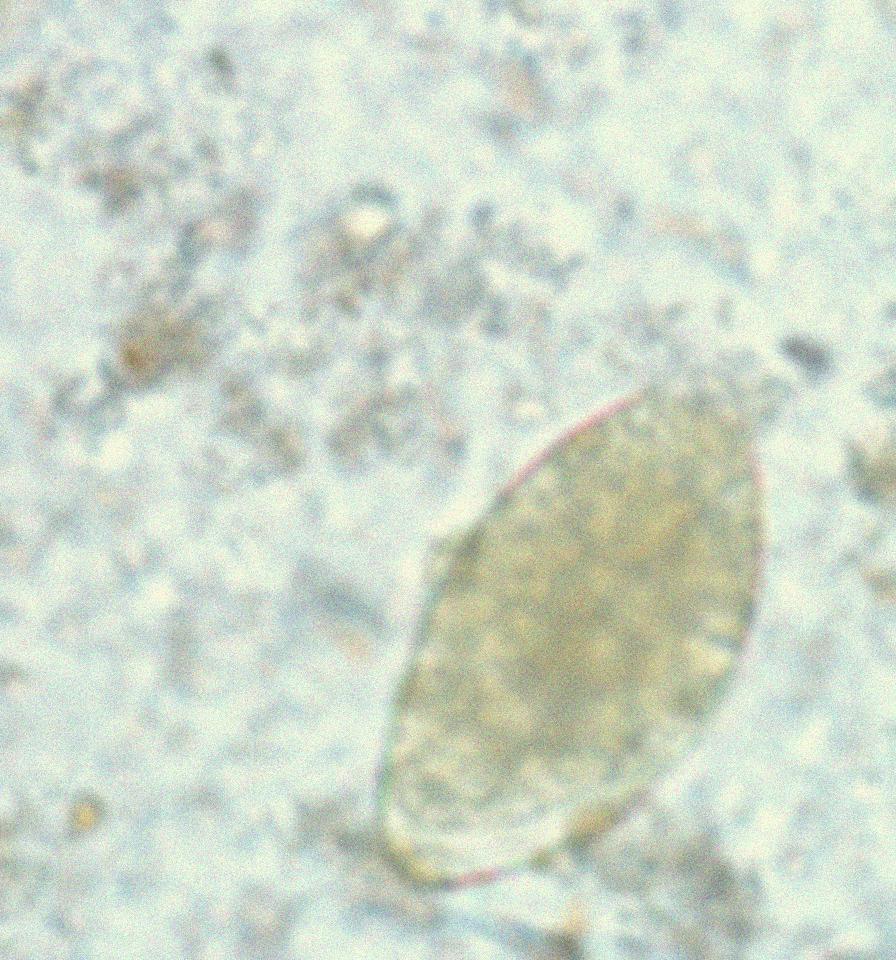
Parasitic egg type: Fasciolopsis buski